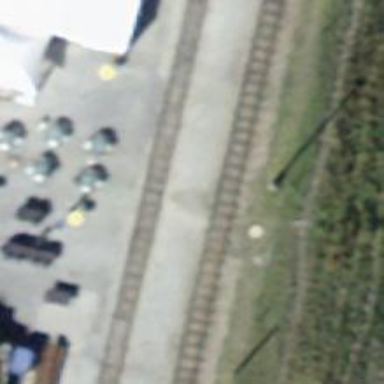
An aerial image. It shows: Preserved narrow-gauge railway.